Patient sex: F
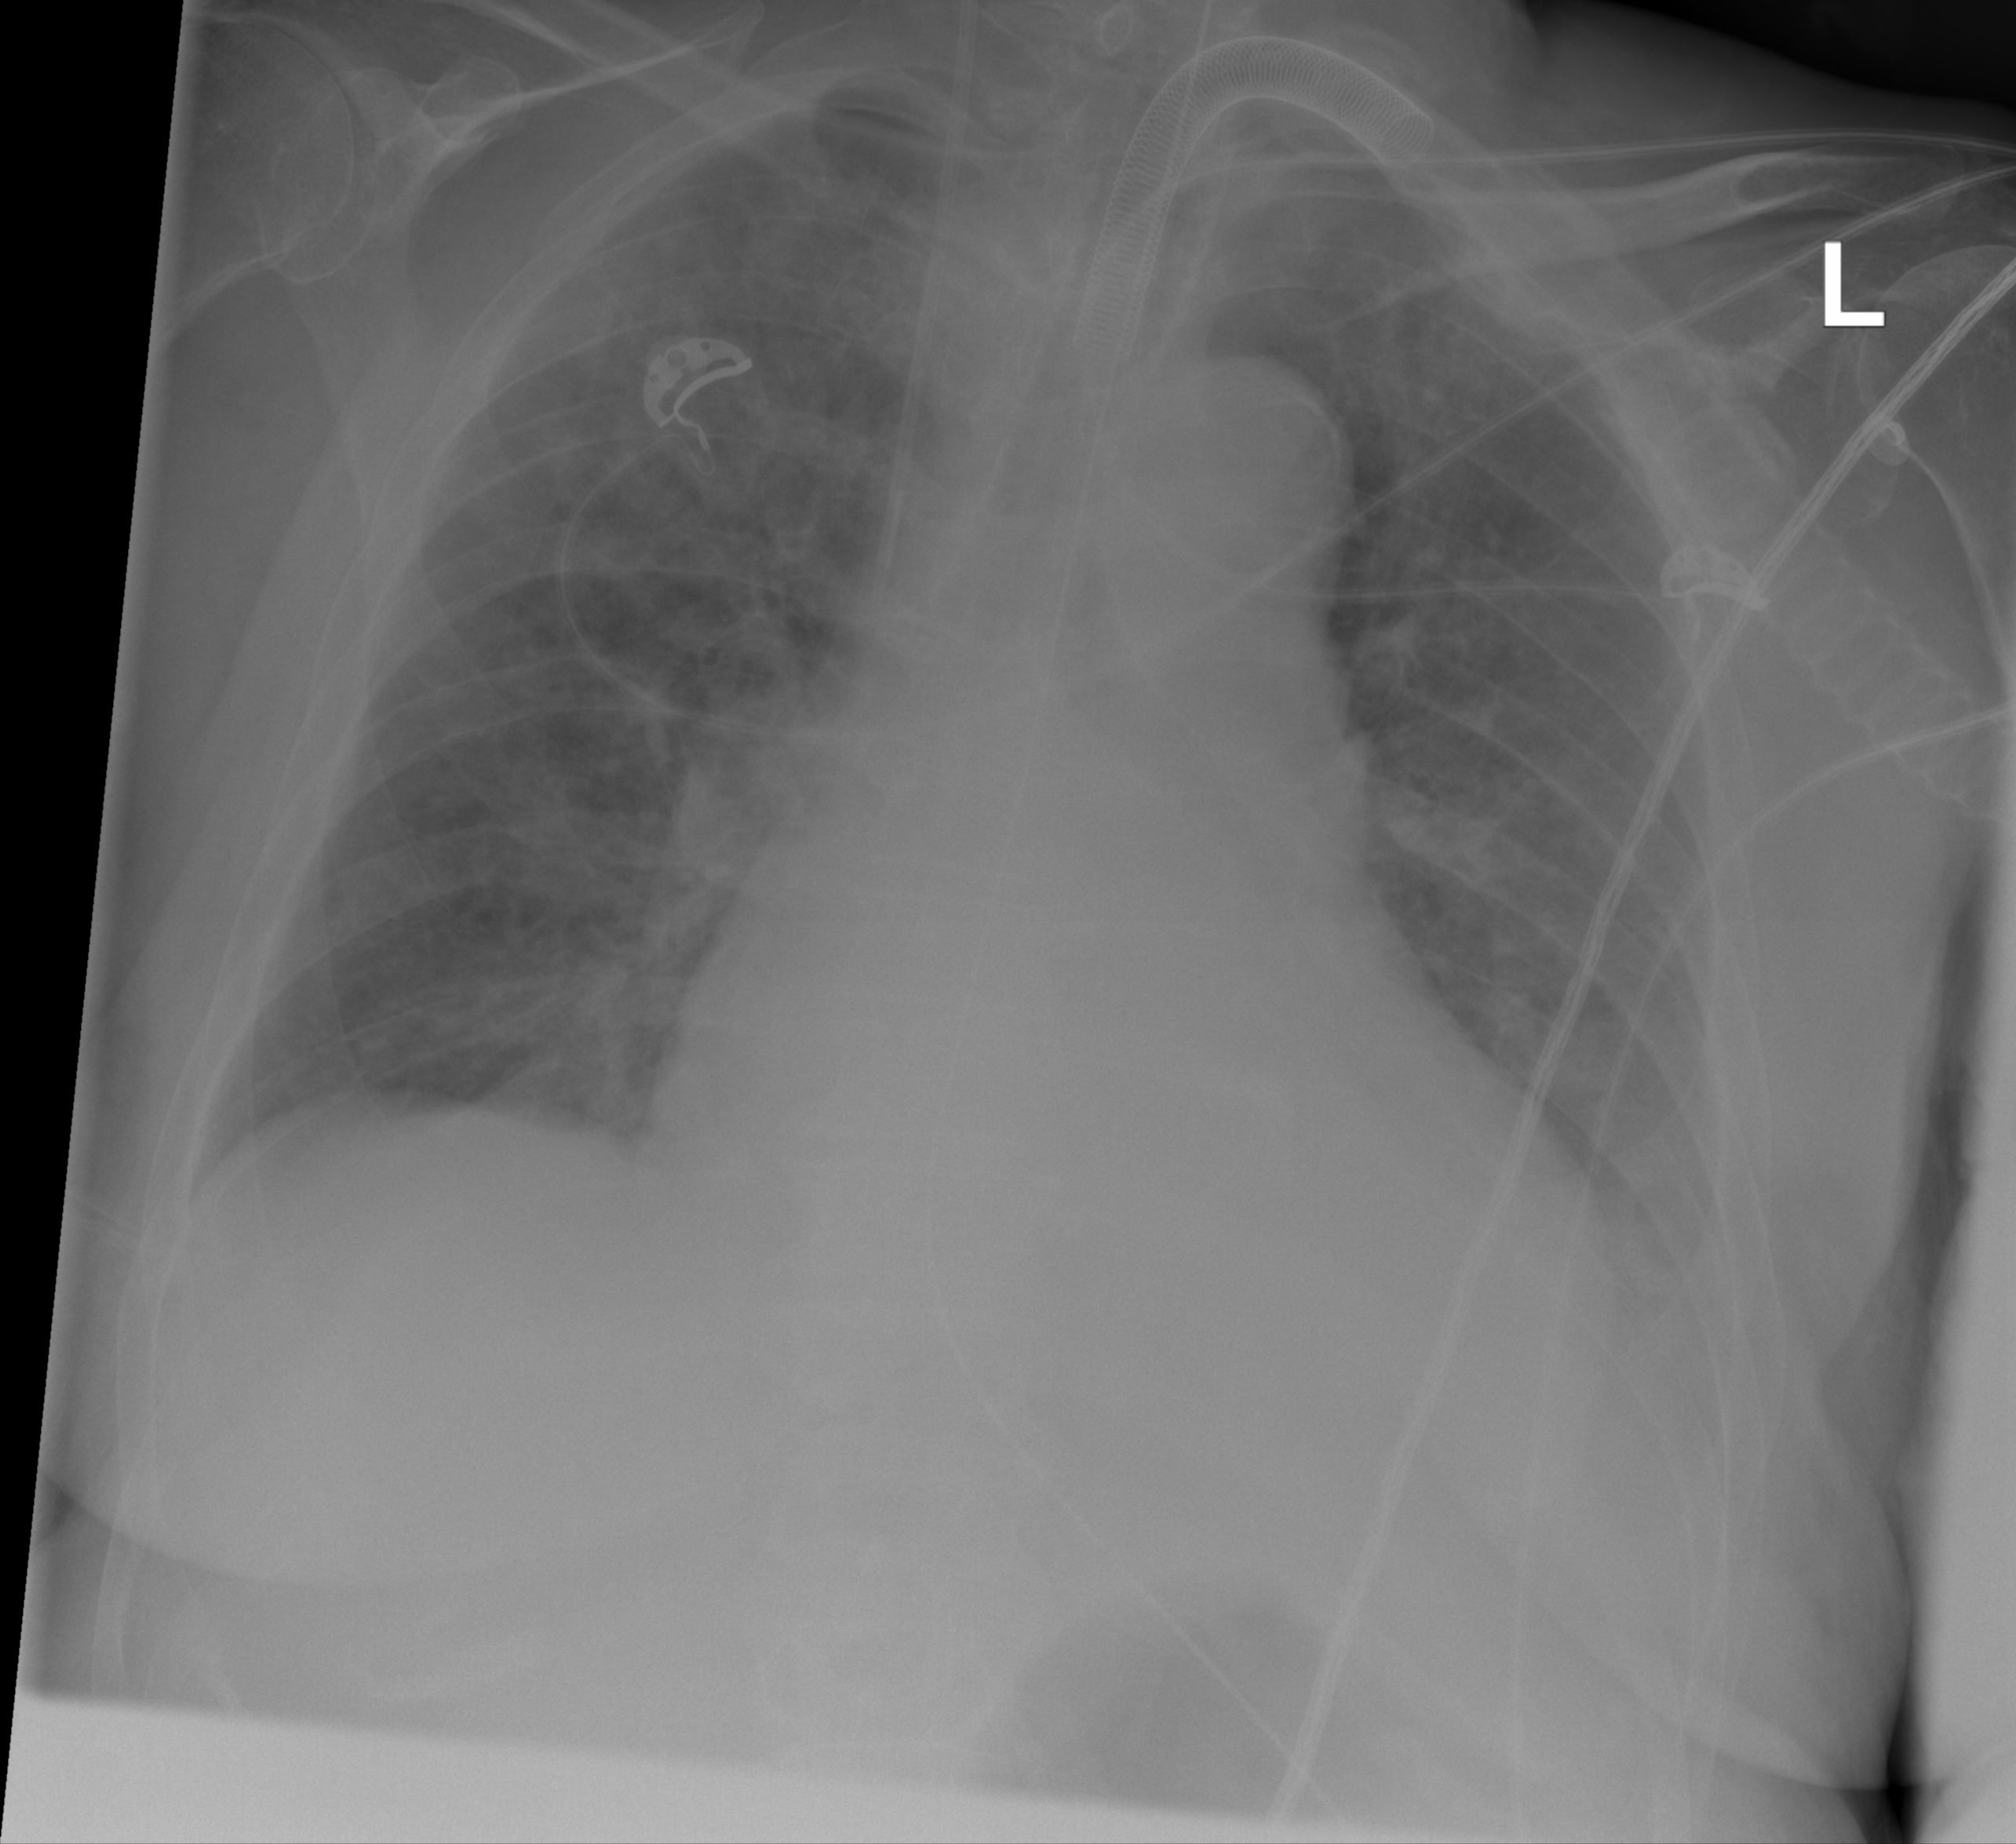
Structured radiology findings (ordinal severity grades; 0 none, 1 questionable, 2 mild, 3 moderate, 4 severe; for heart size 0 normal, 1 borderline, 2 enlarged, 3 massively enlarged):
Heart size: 3
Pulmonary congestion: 0
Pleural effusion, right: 0
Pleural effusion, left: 2
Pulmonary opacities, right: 2
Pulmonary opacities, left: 2
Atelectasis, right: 0
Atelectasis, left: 2